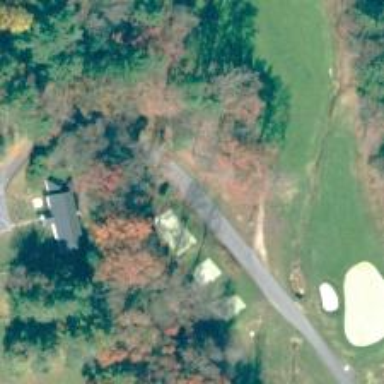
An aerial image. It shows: Pathway for golfing.